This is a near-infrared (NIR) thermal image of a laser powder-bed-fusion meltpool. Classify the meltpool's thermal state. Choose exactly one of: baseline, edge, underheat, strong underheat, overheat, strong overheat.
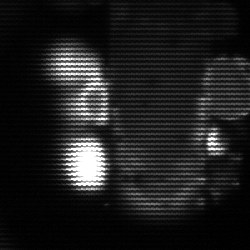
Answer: strong underheat